Question: I would like to know how to plot a correlation matrix similar to the example below using GNUPlot (possibly from Octave, if that makes answers easier, but that's really not necessary):

The input is a square matrix of values between 0 and 1. The output should be a square grid where the color or the 'x,y' square is given by the value in the 'x'th row and 'y'th column. (Typically, there are only ones on the diagonal and a diagonal symmetry in the input, but that doesn't change anything to the problem.)
Optionally I would also love to know how to specify the color map.
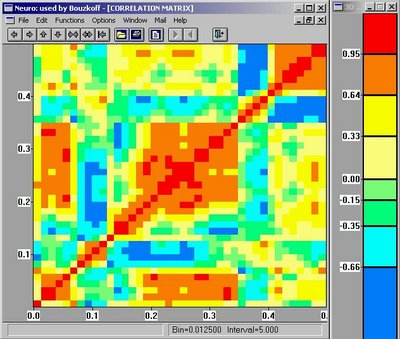
Answer: ### Using splot
If you have the data in ASCII format then you can plot the matrix with
'''
set pm3d map
splot "Data.csv" matrix
'''
where '"Data.csv"' is the path to the data file.
Details about plotting matrices as well as 3D-plots are available <URL>.
In order to change the color settings you need to specify a new palette. To specify a new palette for different color schemes, take a look at <URL>.
### Using plot
Another way of doing it is:
'''
plot "Data.csv" matrix with image
'''
If the data is binary, the scan direction can be further controlled with 'flipx', 'center' and 'rotate'.